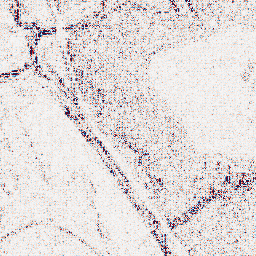
Category: wavelet
Decomposition family: wavelet_dwt
Decomposition parameters: wavelet: sym4
level: 1
Upsampling method: sinc_hamming
Upsampling parameters: scale: 4
kernel_size: 8
Upsampling scale: 4